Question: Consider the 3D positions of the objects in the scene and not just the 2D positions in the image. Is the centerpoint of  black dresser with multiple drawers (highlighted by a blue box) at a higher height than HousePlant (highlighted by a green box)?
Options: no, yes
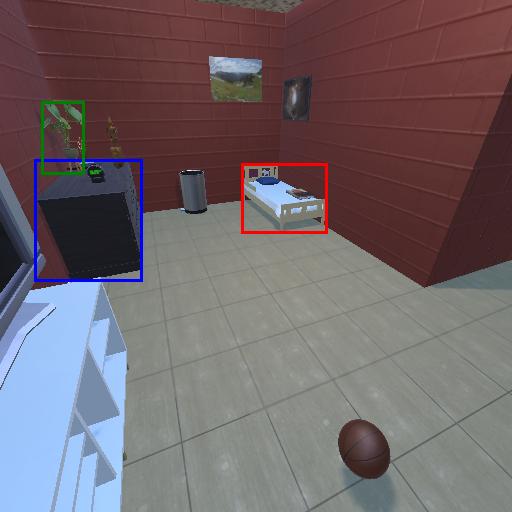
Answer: no